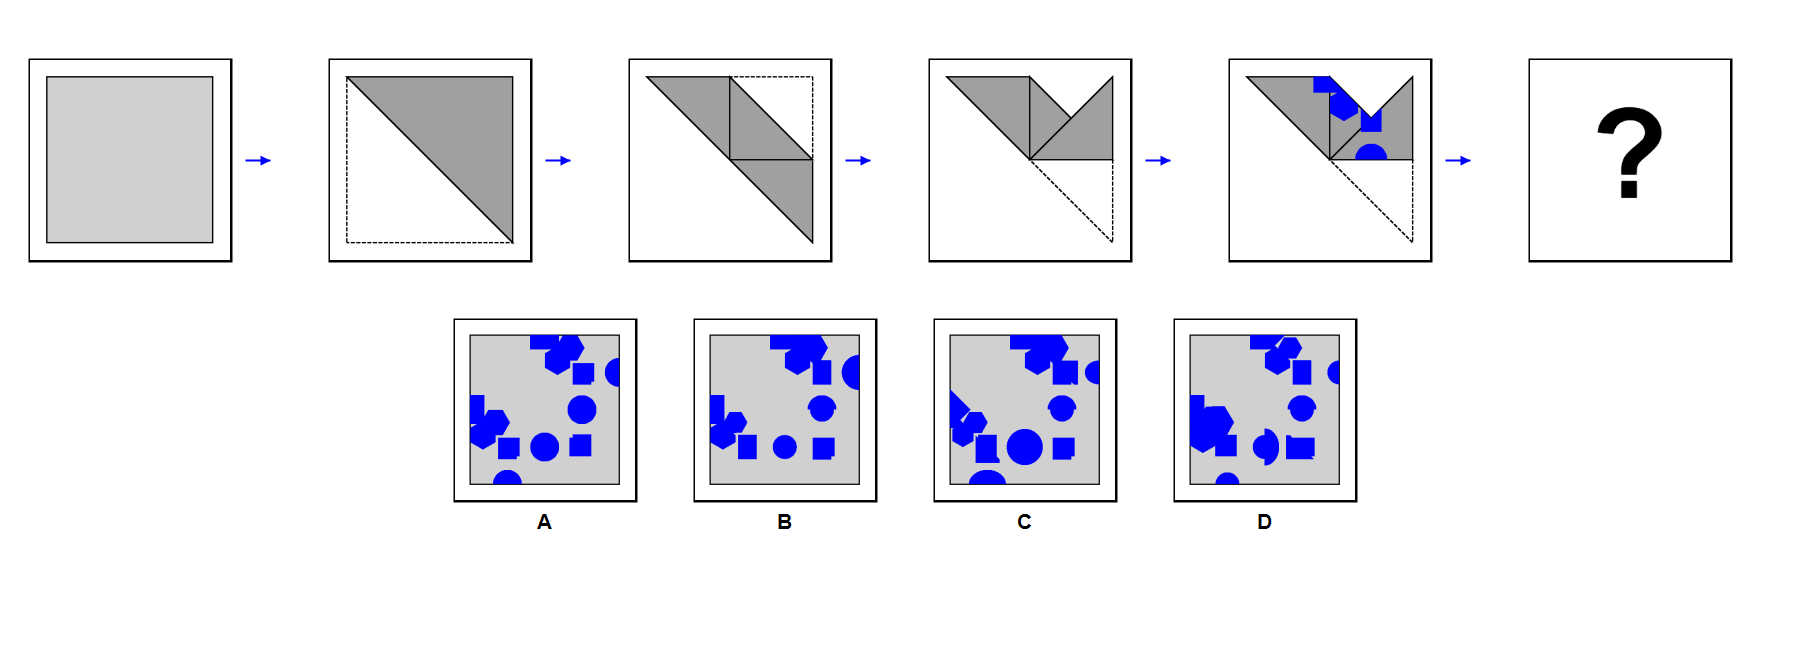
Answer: A